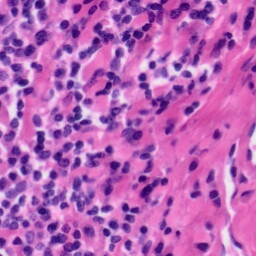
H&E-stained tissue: Tonsil